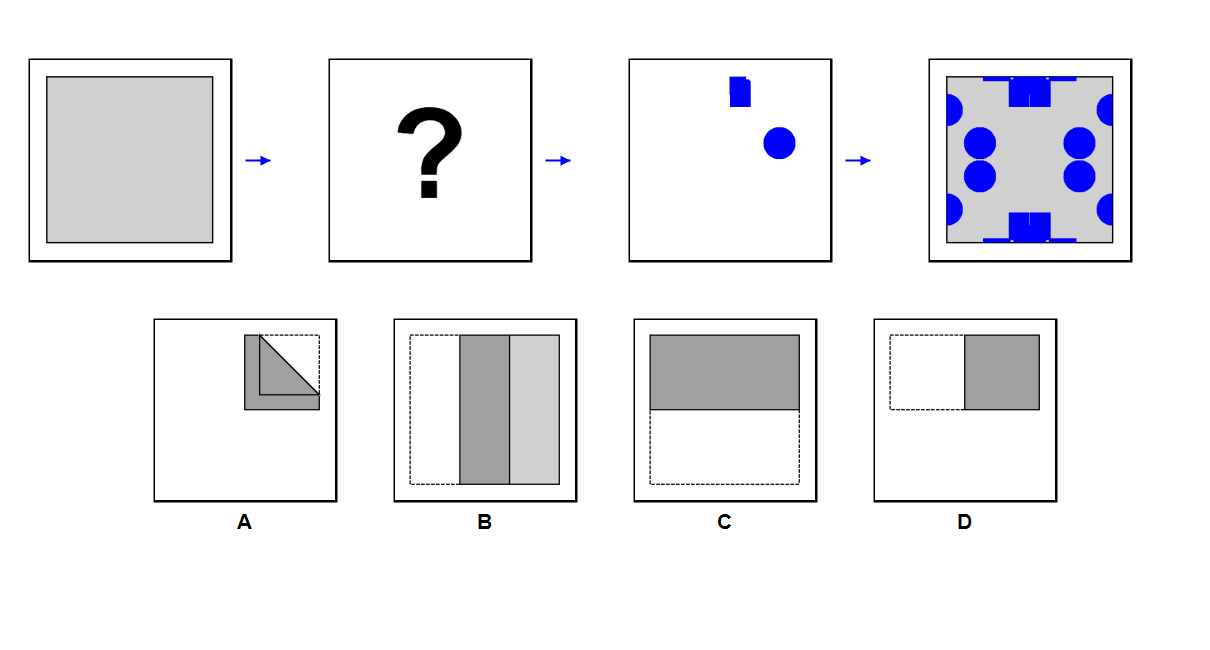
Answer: B